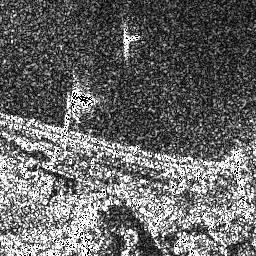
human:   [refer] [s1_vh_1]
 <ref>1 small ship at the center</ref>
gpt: <box>[[26, 33, 36, 41, 0]]</box>